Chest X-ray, PA view. Patient: 29 years old, sex F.
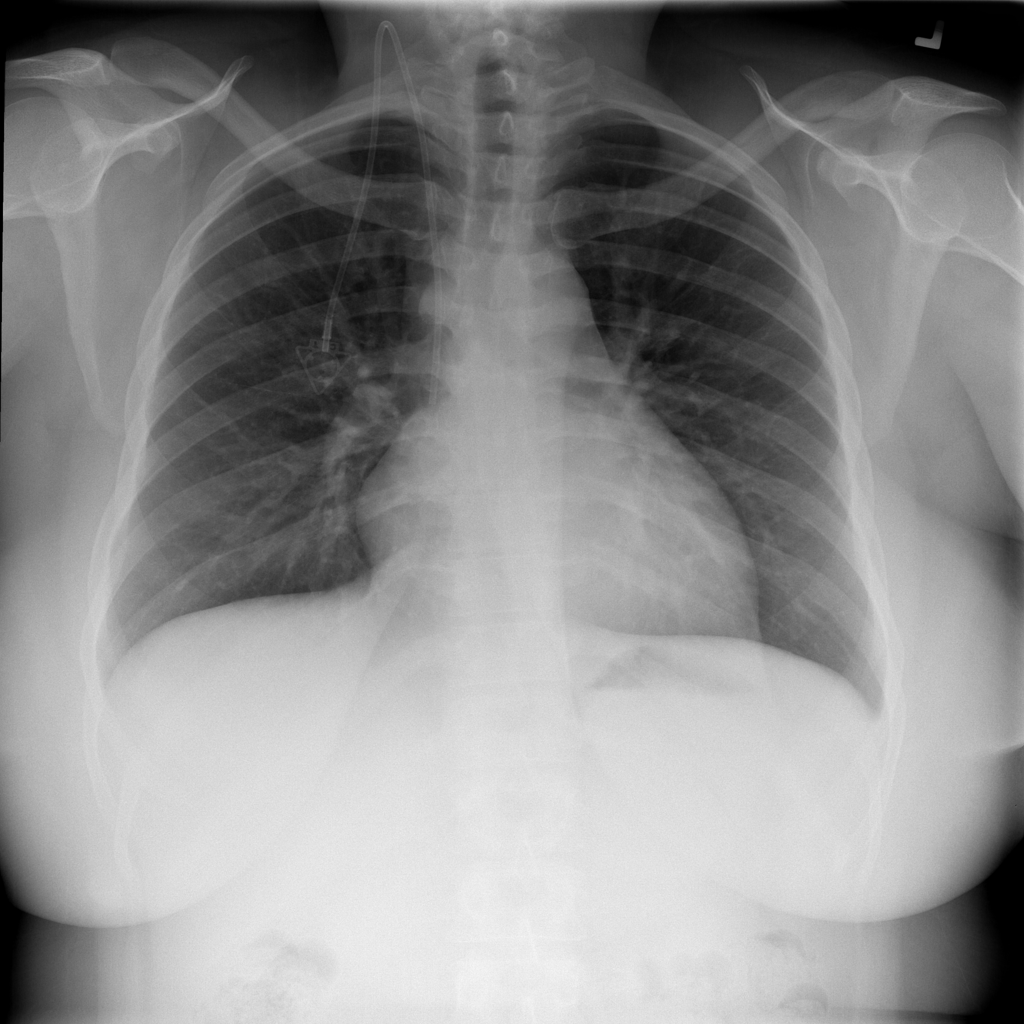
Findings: No Finding